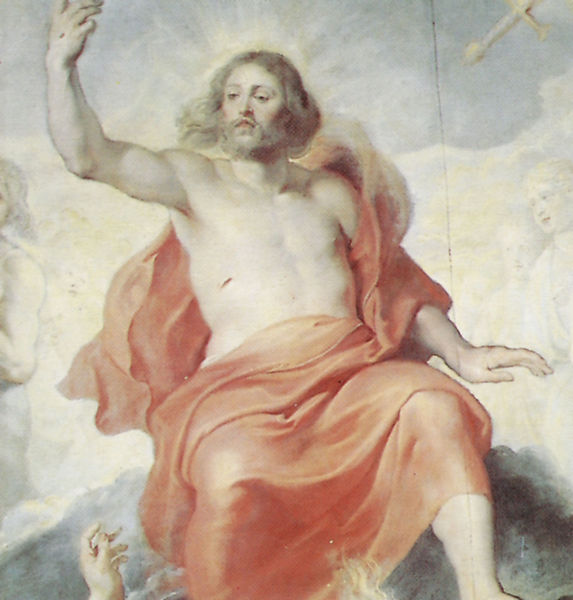
Titel: Großes Jüngstes Gericht
Künstler: Peter Paul Rubens
Institution: München, Bayrische Staatsgemäldesammlungen
Schlagwörter: blau, fuß, gemälde, hand, himmel, mann, umhang, weiß, wolken, wunde, ausschnitt, bewegung, grau, hell, licht, mund, nase, orange, rot, tuch, wolke, bart, wand, arm, arme, falten, gesicht, mensch, bild, hände, kirche, auge, gold, haare, engel, bein, farbe, knie, griff, kreuz, strahlen, schwert, knauf, schein, christus, jesus, muskel, fresko, heilig, heiland, auferstehung, himmelfahrt, erhöhung, aktion, gottes sohn, wallend, christuts, haate, einstich, bewegend, heiligeschein